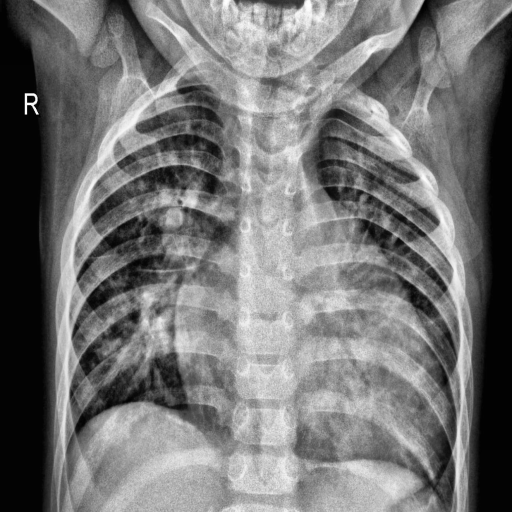
Finding: PNEUMONIA